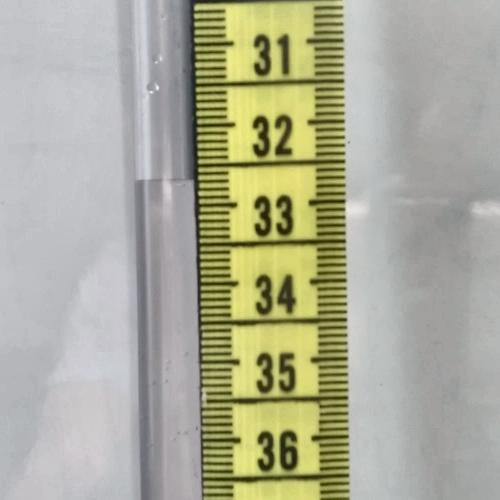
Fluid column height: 32.7 cm